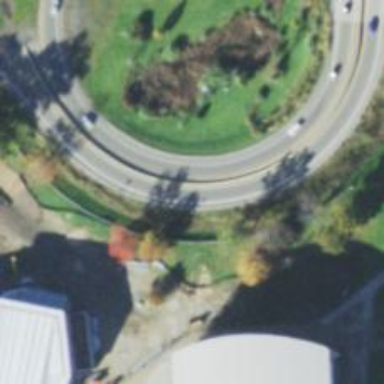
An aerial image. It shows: Primary link road with asphalt surface.